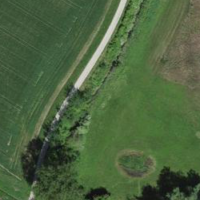
EUNIS habitat code: 25
Species observed at this site:
Prunus spinosa